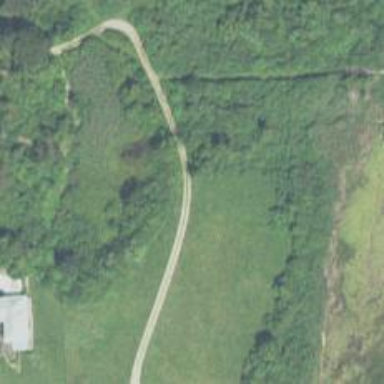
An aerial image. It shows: Driveway leading to service road.